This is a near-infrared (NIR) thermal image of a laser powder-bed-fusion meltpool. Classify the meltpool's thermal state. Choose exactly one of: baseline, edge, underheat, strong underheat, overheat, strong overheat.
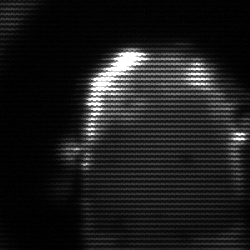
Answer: baseline